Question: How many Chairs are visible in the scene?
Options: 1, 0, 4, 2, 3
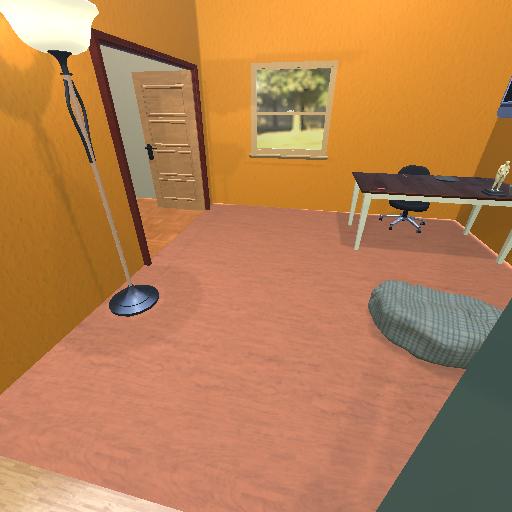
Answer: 1